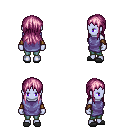
a pixel art fantasy rpg character, female body template, dark elf, purple skin, chain tabard jacket, teal pants, pink unkempt hairstyle, cloth bracers, gray slippers, four views (front, back, left, right), 2x2 character sprite sheet, small pixel art, hard edges, no anti-aliasing